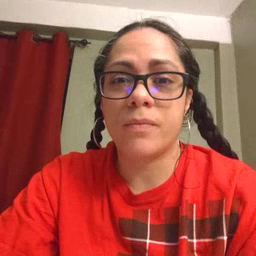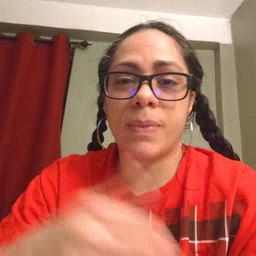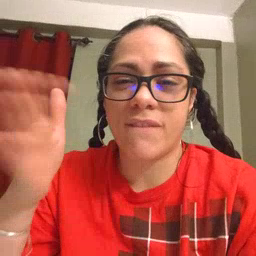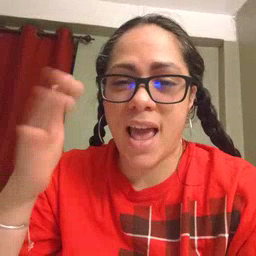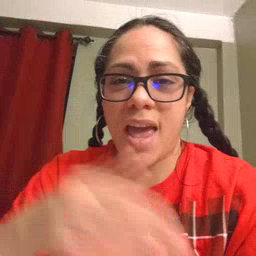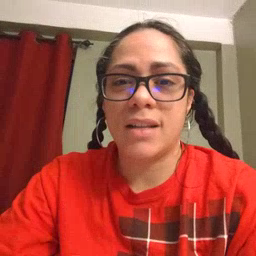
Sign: flag